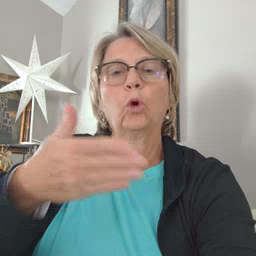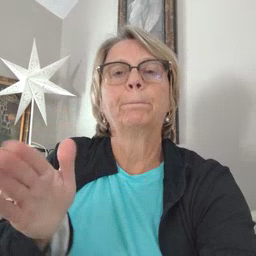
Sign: room